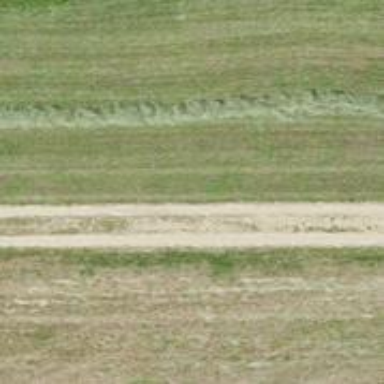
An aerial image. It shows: Gravel track with grade3 tracktype.